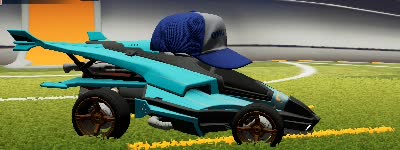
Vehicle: aftershock